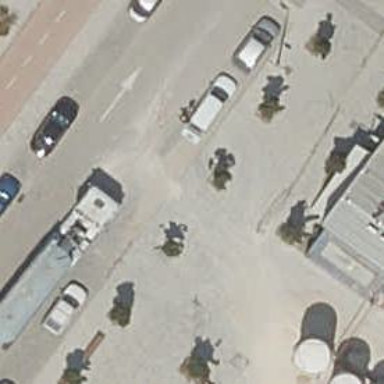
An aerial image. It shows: Street side parking area.